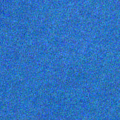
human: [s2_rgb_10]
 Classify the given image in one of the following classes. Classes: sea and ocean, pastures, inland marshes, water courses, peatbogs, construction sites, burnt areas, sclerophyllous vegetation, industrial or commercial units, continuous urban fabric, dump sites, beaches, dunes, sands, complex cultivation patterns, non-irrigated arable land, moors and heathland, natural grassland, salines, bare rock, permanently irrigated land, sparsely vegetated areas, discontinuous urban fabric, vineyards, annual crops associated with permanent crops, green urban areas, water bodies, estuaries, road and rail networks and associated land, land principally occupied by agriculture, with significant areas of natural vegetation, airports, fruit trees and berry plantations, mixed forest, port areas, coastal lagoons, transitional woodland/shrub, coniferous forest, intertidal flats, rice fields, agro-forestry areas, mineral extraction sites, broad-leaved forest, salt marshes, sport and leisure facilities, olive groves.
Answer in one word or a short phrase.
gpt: sea and ocean